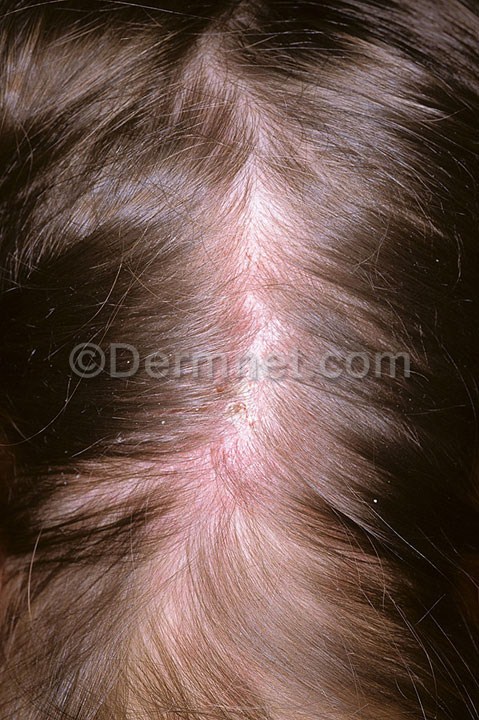
Disease: Psoriasis pictures Lichen Planus and related diseases